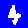
Digit: 4